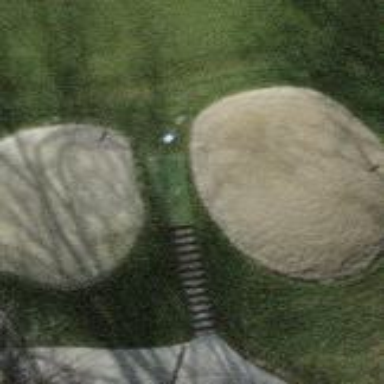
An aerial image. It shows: Golf bunker filled with sandy terrain.